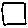
Label: square